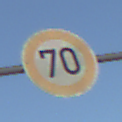
Verkehrszeichen: Geschwindigkeit70
Umgebung: Outdoor, Nature
Tageszeit: SunriseSunset
Wetter: Clear
Licht: Natural
Jahreszeit: NotSpecified
Kontrast: LowContrast